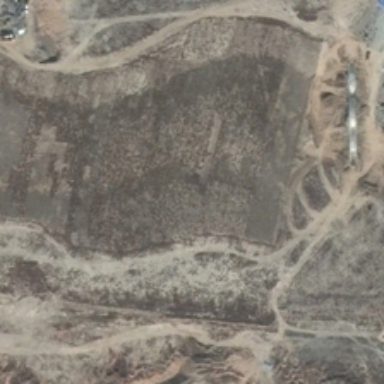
This is a plain .